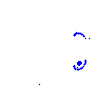
Particle: pion